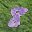
Label: 8